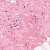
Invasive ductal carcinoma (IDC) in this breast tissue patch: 0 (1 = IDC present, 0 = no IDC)